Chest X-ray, AP view. Patient: 21 years old, sex M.
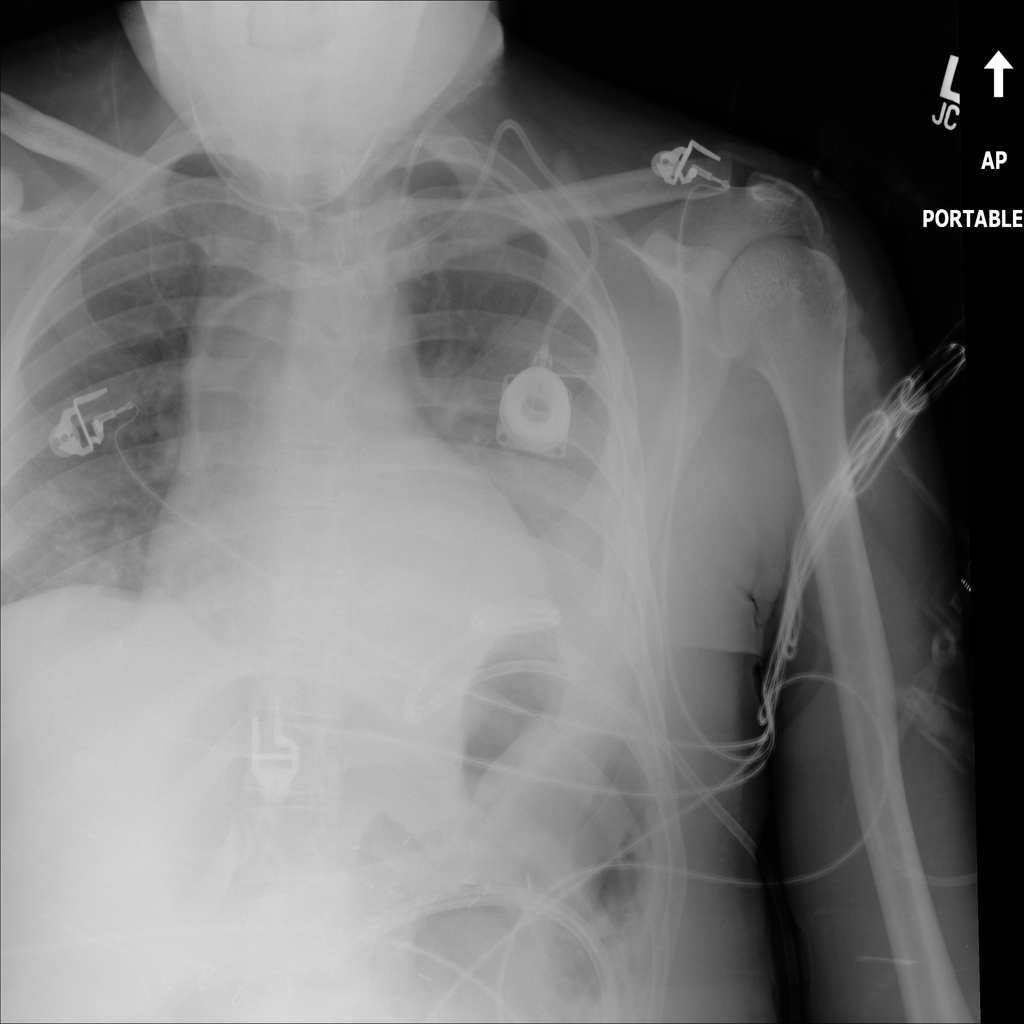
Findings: Atelectasis